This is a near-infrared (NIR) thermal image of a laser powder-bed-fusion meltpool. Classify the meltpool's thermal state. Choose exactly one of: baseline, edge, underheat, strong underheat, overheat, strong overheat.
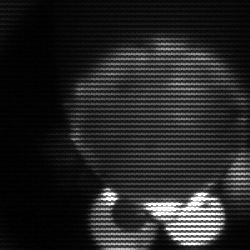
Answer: edge